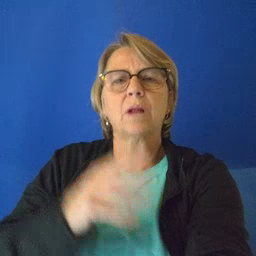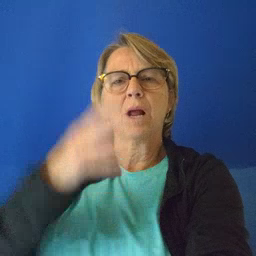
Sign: where